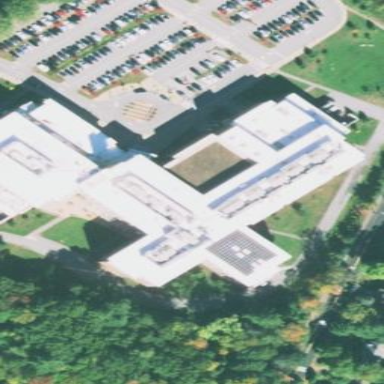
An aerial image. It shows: School building.